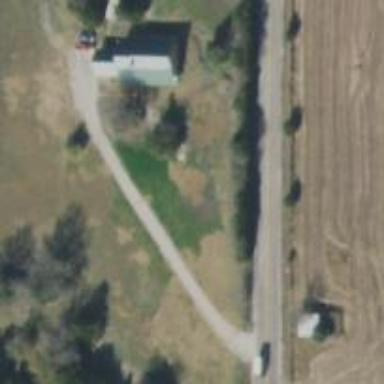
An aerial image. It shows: Driveway.